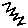
Label: zigzag